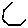
Label: hexagon